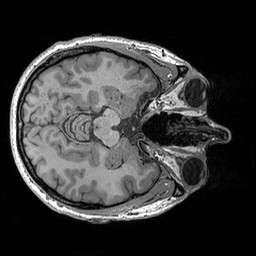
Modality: T1w
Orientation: axial
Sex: male
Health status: healthy
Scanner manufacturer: siemens
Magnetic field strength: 3 T
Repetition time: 2.3 s
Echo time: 0.00296 s